Question: When using CSS3 'border-radius' property to create rounded corners how would one keep the content (text, images, etc.) from appearing over the top of the corner?
Example:
Might be hard to tell with this but I hope you guys understand the question.
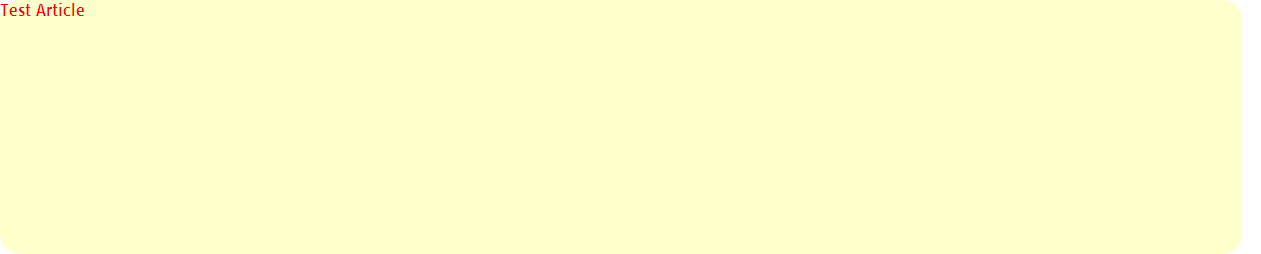
Answer: To keep the content inside of the box, you could use 'padding' property:
'''
.box {
width: 400px;
height: 250px;
background-color: gold;
border-radius: 20px;
padding: 5px; /* or */
/* padding-left: 10px */
-webkit-box-sizing: border-box;
-moz-box-sizing: border-box;
box-sizing: border-box;
}
'''
<URL> is used to to calculate and of the element including and probable .
Here is the <URL>